Question: In my Windows Forms program, I have a 'PictureBox' that contains a small image, '5 x 5' pixels.
When this Bitmap is assigned to the 'PictureBox.Image' property, it becomes very blurry.
I tried to find something like blending mode, blurring mode, or anti-aliasing mode, but I had no luck.

'''
This is what I want This is not what I want
'''
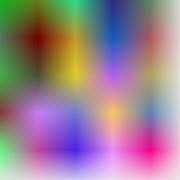
Answer: :
A Bitmap, with a size that is much smaller than the container used to show it, is and the otherwise sharp edges of the well-defined areas of color are unceremoniously blended.
This is just the result of a Bilinear filter applied to a really small image (a few pixels) when zoomed in.
The desired result is to instead maintain the original color of the single pixels while the Image is enlarged.
To achieve this result, it's enough to set the Graphics object's <URL> to:
'''
e.Graphics.InterpolationMode = InterpolationMode.NearestNeighbor
'''
This filter, also known as 'Point Filter', simply selects a color which is the nearest to the pixel color that is being evaluated. When evaluating homogeneous areas of color, the result is the same pixel color for all the pixels.
There's just one problem, the default value of the Graphics object's <URL>, which is:
'''
e.Graphics.PixelOffsetMode = PixelOffsetMode.None
'''
With this mode active, the outer pixels, corresponding to the top and left borders of an Image (in the image sampling) are drawn in the middle of the edges of the rectangular area defined by the container (the destination Bitmap or device context).
Because of this, since the source Image is small and its pixels are enlarged quite a lot, the pixels of the first horizontal and vertical lines are visibly cut in half.
This can be resolved using 'PixelOffsetMode':
'''
e.Graphics.PixelOffsetMode = PixelOffsetMode.Half
'''
This mode the image's rendering position by half a pixel.
A sample image of the results can explain this better:
<URL>
'''
Default Filter InterpolationMode InterpolationMode
InterpolationMode NearestNeighbor NearestNeighbor
Bilinear PixelOffsetMode.None PixelOffsetMode.Half
'''
:
The .Net's MSDN Docs do not describe the 'PixelOffsetMode' parameter very well. You can find 6, apparently different, choices. The Pixel Offset modes are actually only two:
'PixelOffsetMode.None' (the default) and 'PixelOffsetMode.Half'.
'PixelOffsetMode.Default' and 'PixelOffsetMode.HighSpeed' are the same as 'PixelOffsetMode.None'.
'PixelOffsetMode.HighQuality' is the same as 'PixelOffsetMode.Half'.
Reading the .Net Docs, there seems to be implications when choosing one over the other. The difference is actually negligible.
The <URL>, is much more explicit and precise, it should be used instead of the .Net one.
:
We could draw the small source Bitmap to a new, larger Bitmap and assign it to a 'PictureBox.Image' property.
But, assume that the PictureBox size changes at some point (because the layout changes and/or because of DPI Awareness compromises), we're (almost) back at square one.
A simple solution is to draw the new Bitmap directly on the surface of a control and save it to disc when/if necessary.
This will also allow to scale the Bitmap when needed without losing quality:
<URL>
'''
Imports System.Drawing
Imports System.Drawing.Drawing2D
Private pixelBitmap As Bitmap = Nothing
Private Sub Form1_Load(sender As Object, e As EventArgs) Handles MyBase.Load
pixelBitmap = DirectCast(New Bitmap("File Path").Clone(), Bitmap)
End Sub
Private Sub PictureBox1_Paint(sender As Object, e As PaintEventArgs) Handles PictureBox1.Paint
e.Graphics.InterpolationMode = InterpolationMode.NearestNeighbor
e.Graphics.PixelOffsetMode = PixelOffsetMode.Half
e.Graphics.DrawImage(pixelBitmap, GetScaledImageRect(pixelBitmap, DirectCast(sender, Control)))
End Sub
Private Sub PictureBox1_Resize(sender As Object, e As EventArgs) Handles PictureBox1.Resize
PictureBox1.Invalidate()
End Sub
'''
'GetScaledImageRect' is a helper method used to scale an Image inside a container:
'''
Public Function GetScaledImageRect(image As Image, canvas As Control) As RectangleF
Return GetScaledImageRect(image, canvas.ClientSize)
End Function
Public Function GetScaledImageRect(image As Image, containerSize As SizeF) As RectangleF
Dim imgRect As RectangleF = RectangleF.Empty
Dim scaleFactor As Single = CSng(image.Width / image.Height)
Dim containerRatio As Single = containerSize.Width / containerSize.Height
If containerRatio >= scaleFactor Then
imgRect.Size = New SizeF(containerSize.Height * scaleFactor, containerSize.Height)
imgRect.Location = New PointF((containerSize.Width - imgRect.Width) / 2, 0)
Else
imgRect.Size = New SizeF(containerSize.Width, containerSize.Width / scaleFactor)
imgRect.Location = New PointF(0, (containerSize.Height - imgRect.Height) / 2)
End If
Return imgRect
End Function
'''